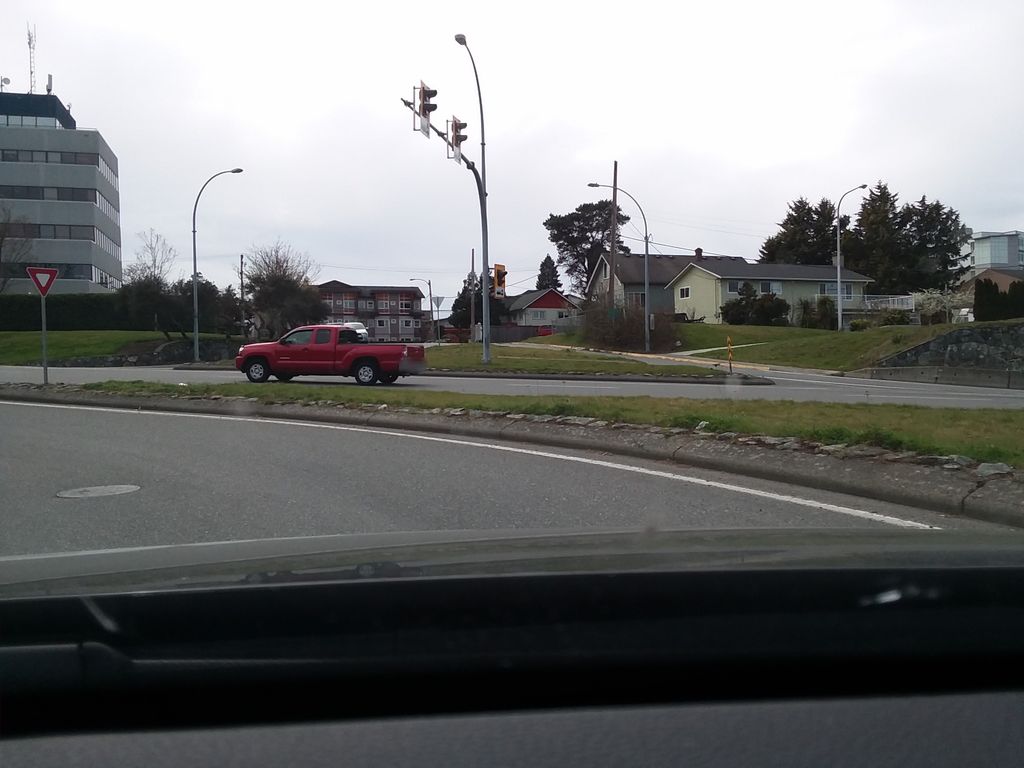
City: victoria